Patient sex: M
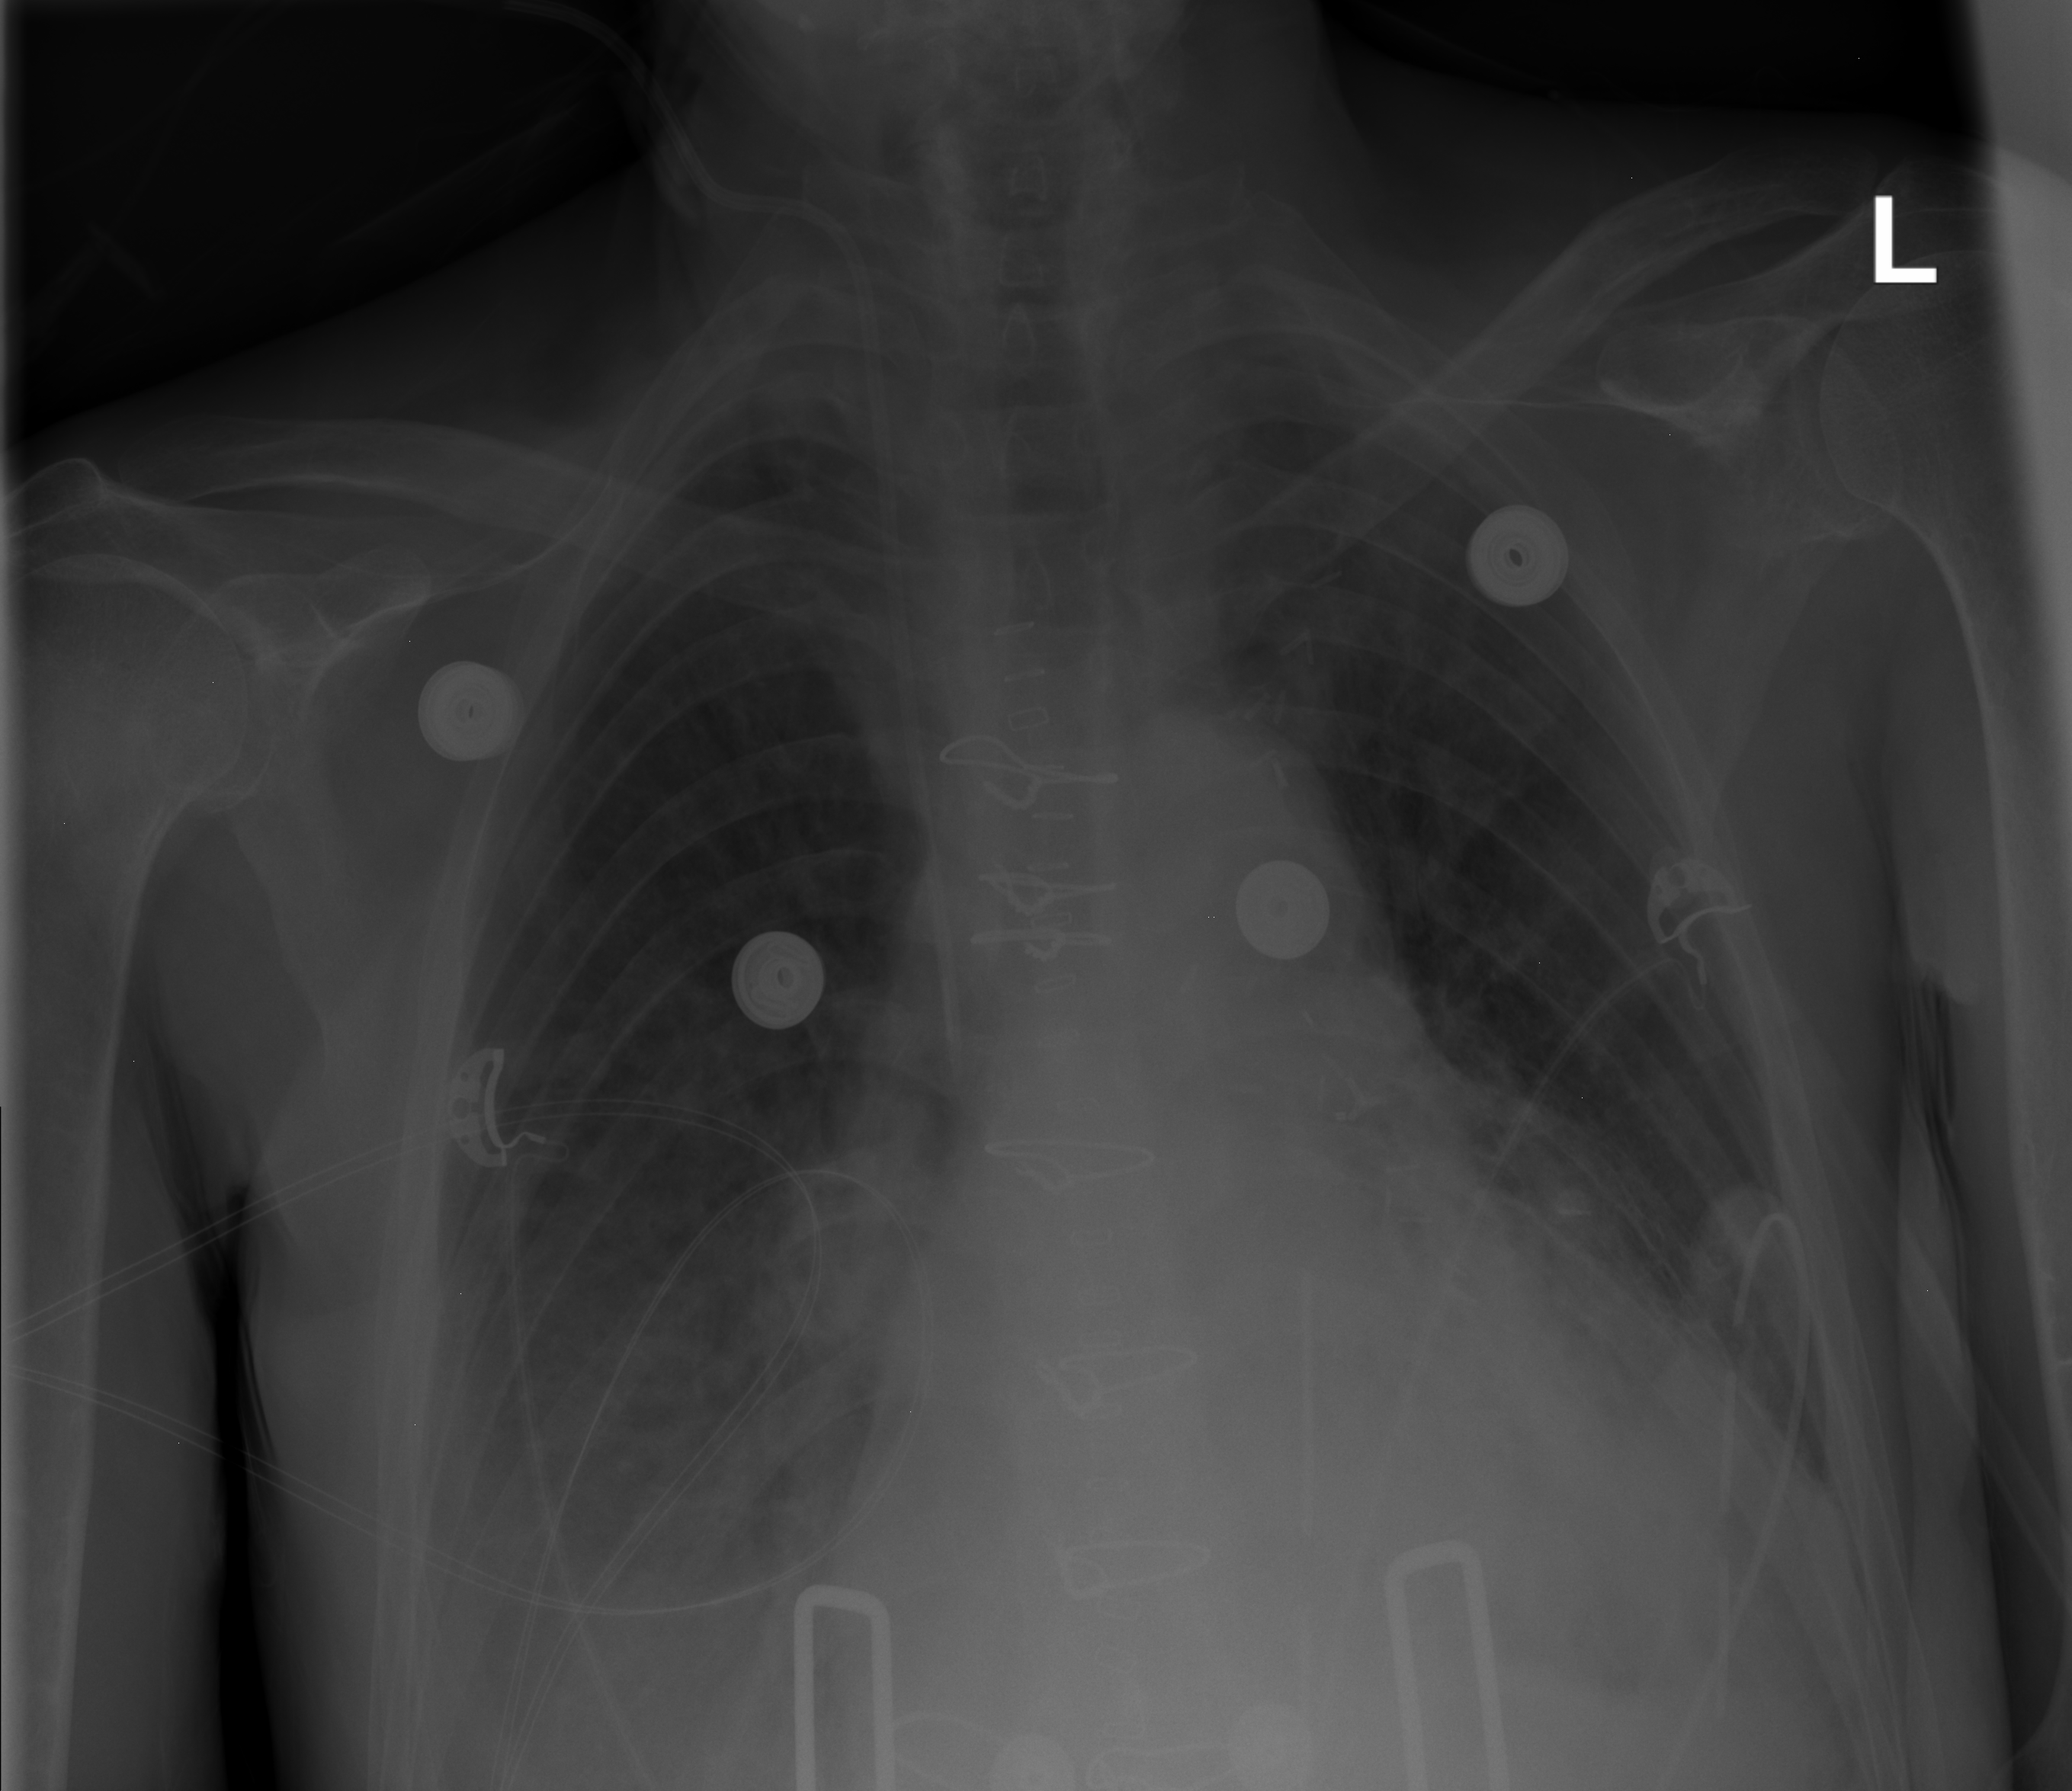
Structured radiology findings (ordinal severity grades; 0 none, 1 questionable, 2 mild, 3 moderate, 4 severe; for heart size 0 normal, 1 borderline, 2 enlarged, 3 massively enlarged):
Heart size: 2
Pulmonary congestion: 2
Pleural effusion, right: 2
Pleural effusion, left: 2
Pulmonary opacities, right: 0
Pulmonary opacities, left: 0
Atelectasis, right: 0
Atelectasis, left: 0